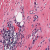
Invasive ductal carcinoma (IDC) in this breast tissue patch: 1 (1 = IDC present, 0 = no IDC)